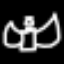
Label: angel